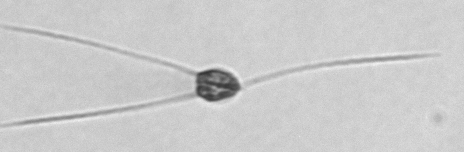
Label: Chaetoceros_danicus